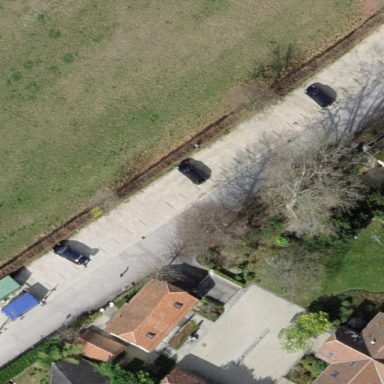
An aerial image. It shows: Parking area with surface.